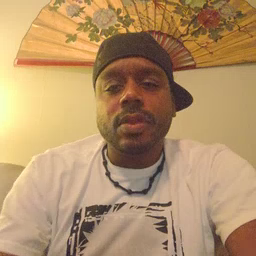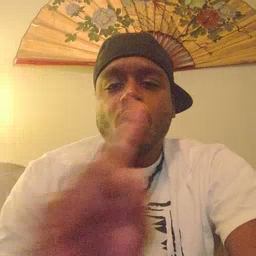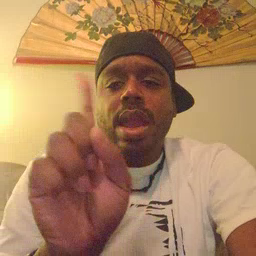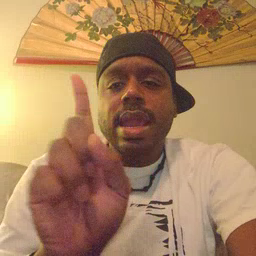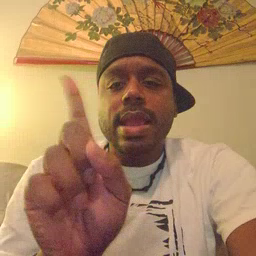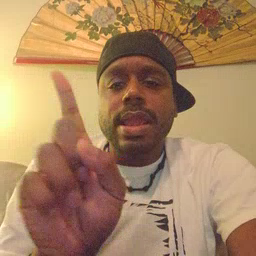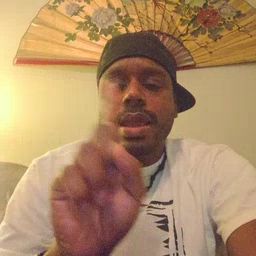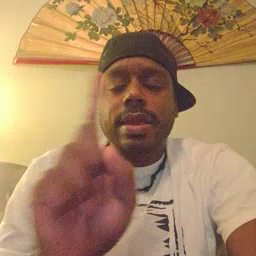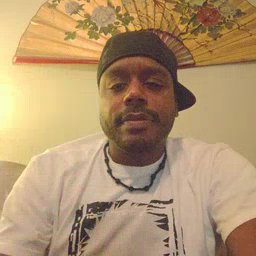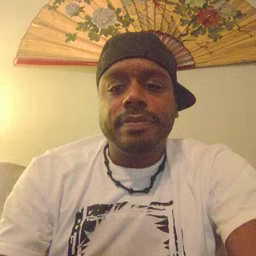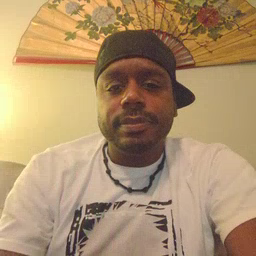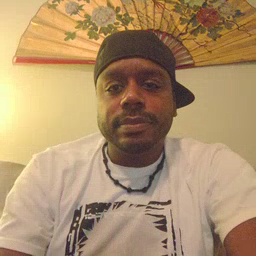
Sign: where